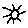
Label: sun